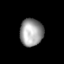
Tissue: lung
Cell type: Epithelial cells
Senescence score: 0.197
Nuclear area (px): 626
Mean DAPI intensity: 157.259